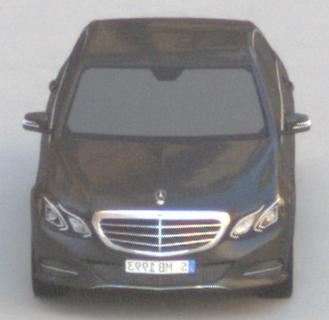
Make: Mercedes-Benz
Model: E 200
Detailed model: E-Class (212) Limousine
Model produced from: 2013/04
Model produced until: 2015/10
Doors: 4
Color: gray
Road condition: dry road
Daytime: morning or afternoon
Contrast: low contrast